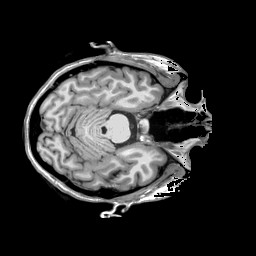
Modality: T1w
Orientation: coronal
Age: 32
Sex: female